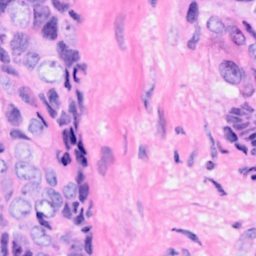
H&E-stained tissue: Breast